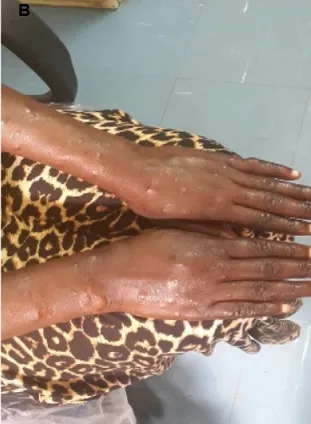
Reduced number and size of skin lesions about a month after commencing multidrug treatment for multibacillary leprosy.
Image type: medical_photograph (skin_photograph)